Aerial crown-view tile of a tropical tree (Barro Colorado Island, Panama), acquired 20250317:
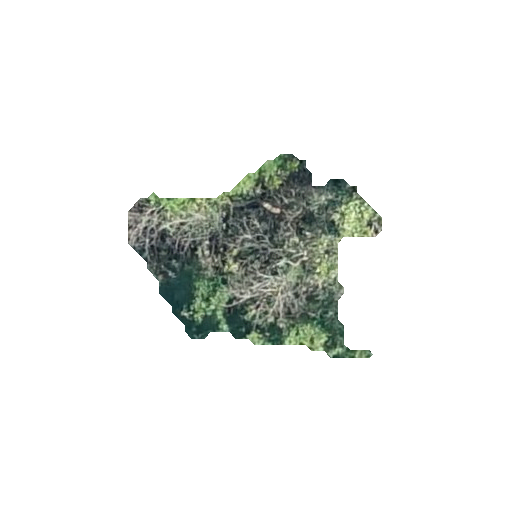
Species: Apeiba tibourbou
GBIF accepted scientific name: Apeiba tibourbou
Crown area: 46.939 m²